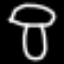
Label: mushroom